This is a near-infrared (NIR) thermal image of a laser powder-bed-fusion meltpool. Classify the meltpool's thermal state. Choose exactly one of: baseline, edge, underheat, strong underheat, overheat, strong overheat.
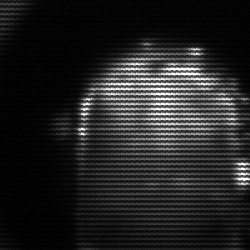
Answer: baseline